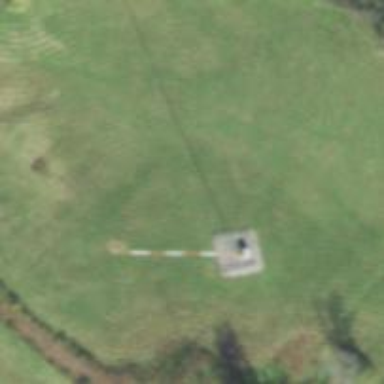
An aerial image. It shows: Mast structure.